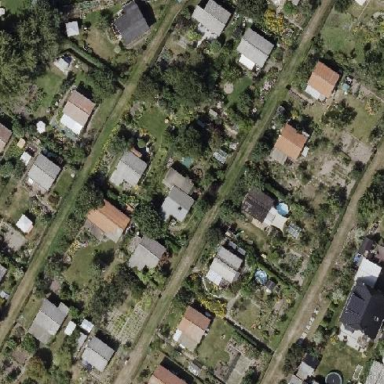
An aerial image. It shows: Fenced plot in the allotments area.